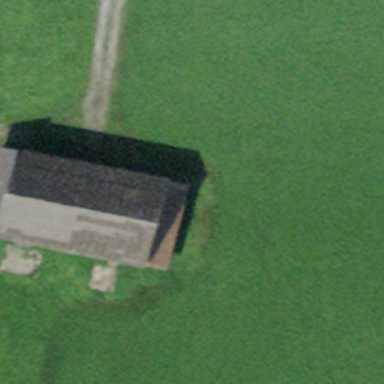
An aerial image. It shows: Cabin is depicted in the image.